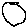
Label: circle